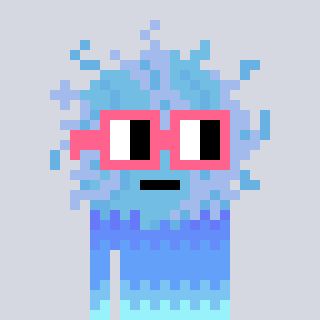
a pixel art character with square pink glasses, a lint-shaped head and a grayscale-colored body on a cool background